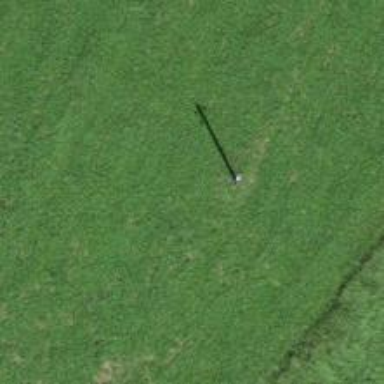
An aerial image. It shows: Power pole.